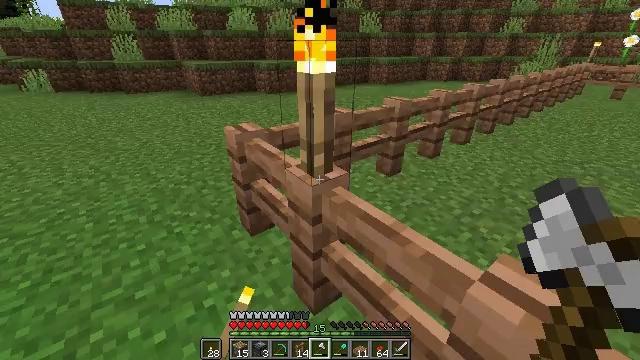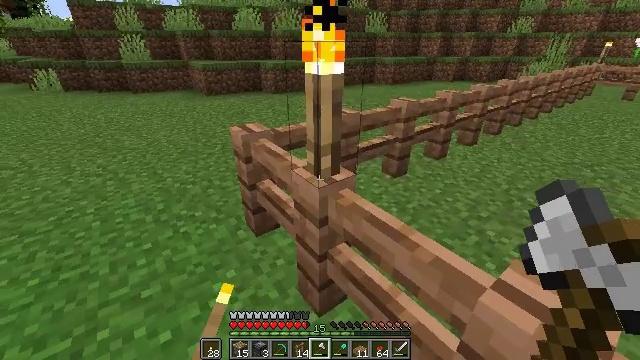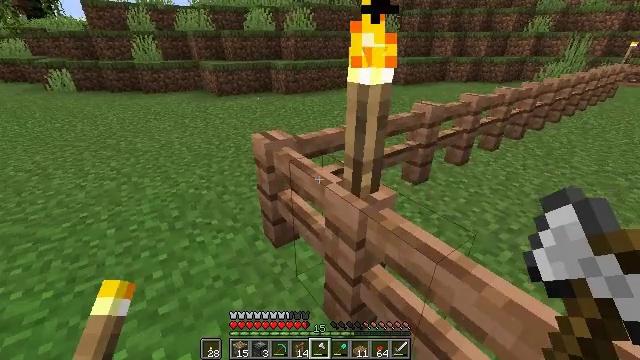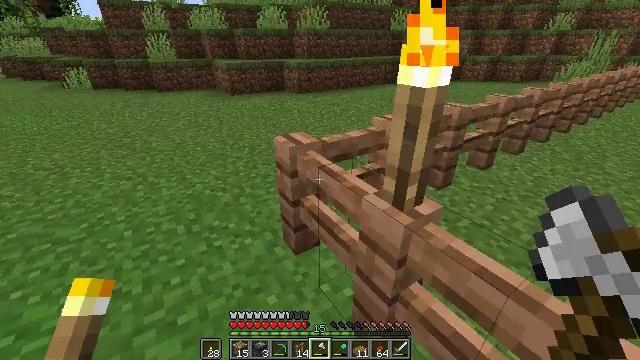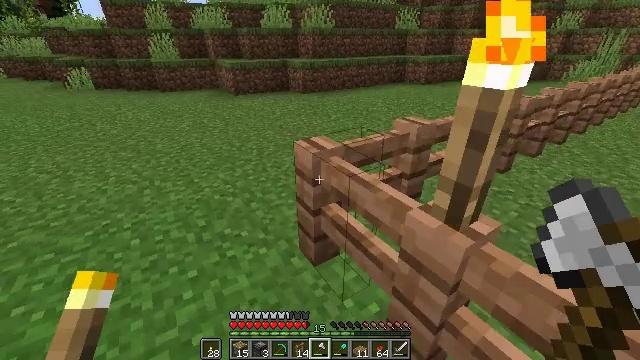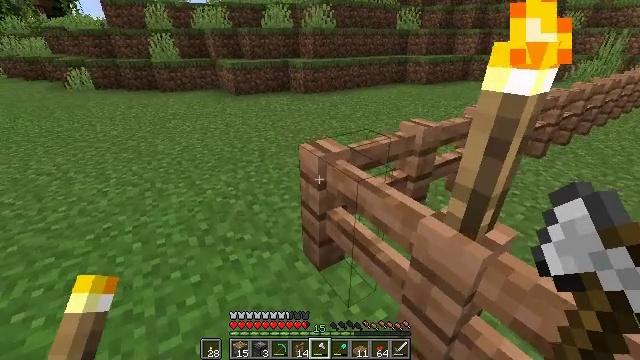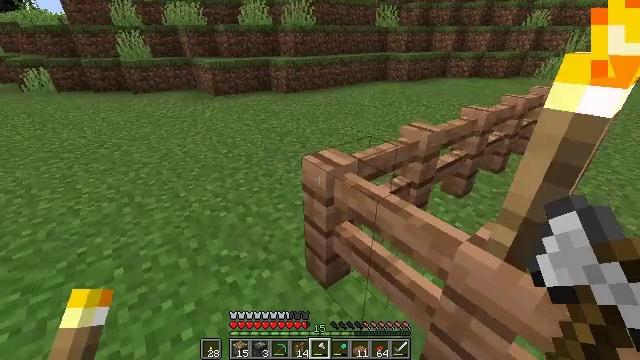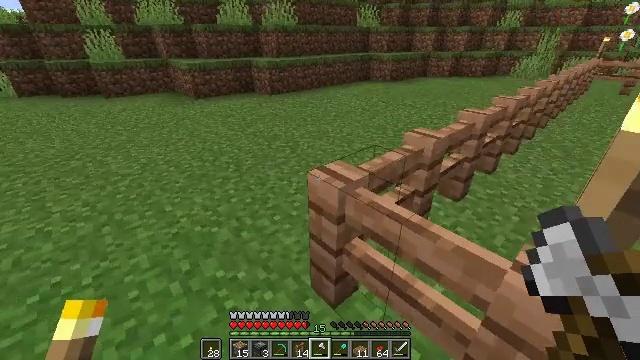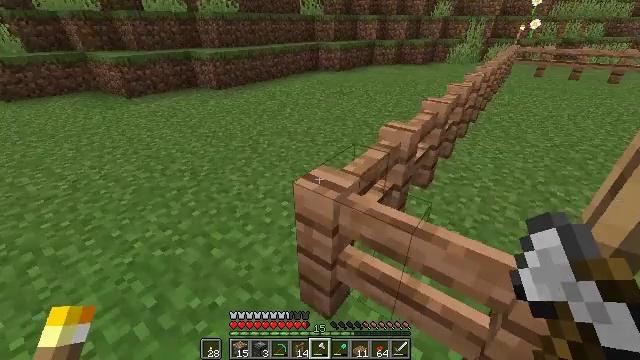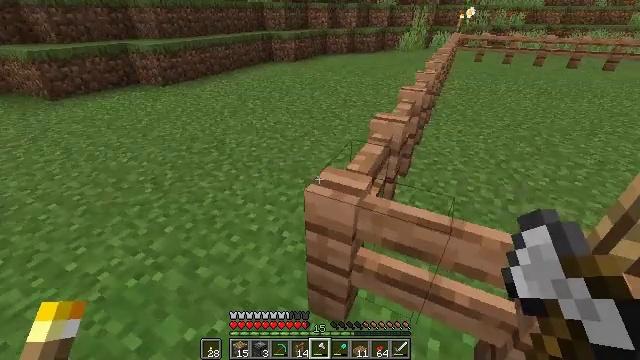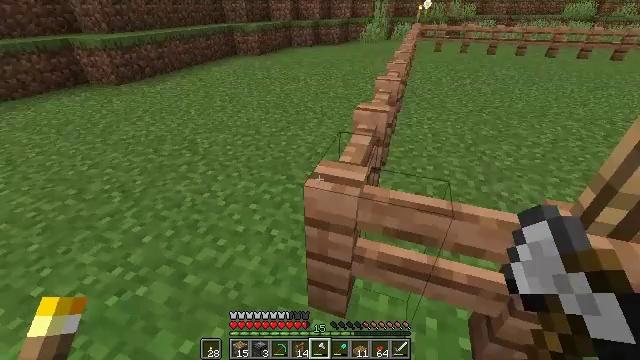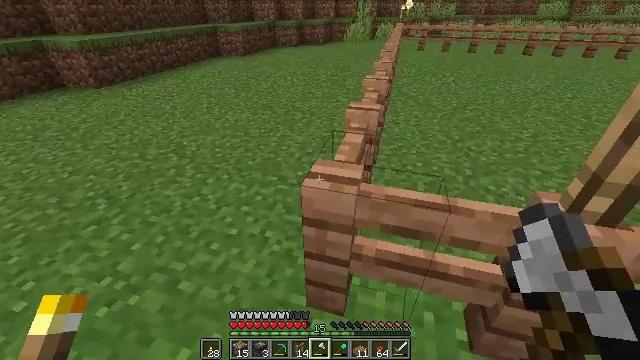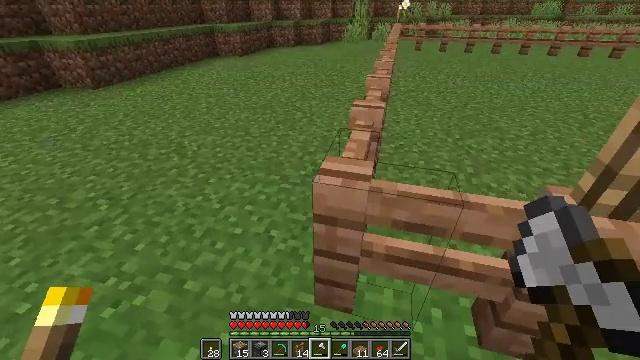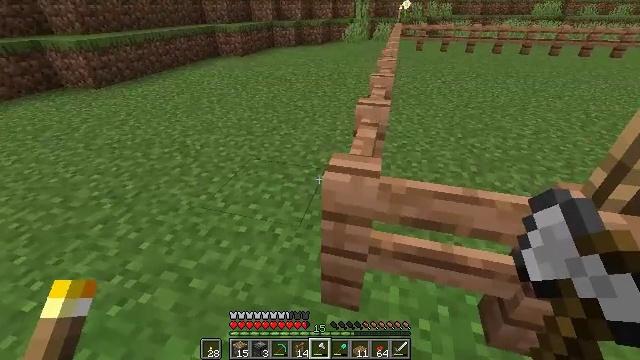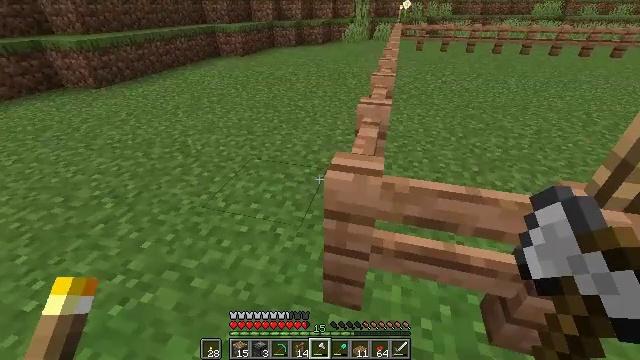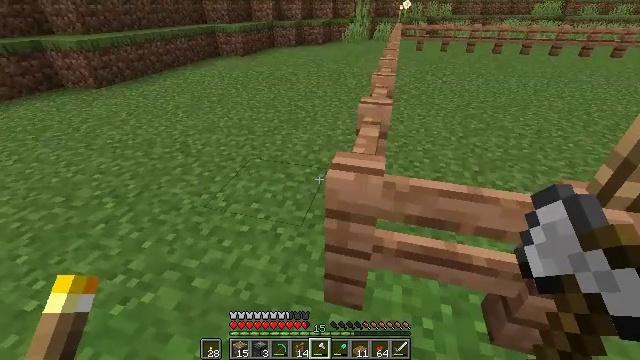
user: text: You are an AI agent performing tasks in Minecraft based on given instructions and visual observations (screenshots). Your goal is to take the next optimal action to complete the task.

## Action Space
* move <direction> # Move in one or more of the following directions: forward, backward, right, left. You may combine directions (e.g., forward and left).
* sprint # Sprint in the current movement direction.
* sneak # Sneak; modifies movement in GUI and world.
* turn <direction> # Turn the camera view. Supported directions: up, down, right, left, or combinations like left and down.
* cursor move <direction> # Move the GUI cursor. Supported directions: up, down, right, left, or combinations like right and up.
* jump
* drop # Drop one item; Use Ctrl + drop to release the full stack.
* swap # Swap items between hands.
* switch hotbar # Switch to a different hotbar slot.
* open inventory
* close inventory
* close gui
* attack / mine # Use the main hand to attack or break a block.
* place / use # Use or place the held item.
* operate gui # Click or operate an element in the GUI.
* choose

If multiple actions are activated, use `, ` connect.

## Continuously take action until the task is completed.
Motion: motion action
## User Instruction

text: Gather the jungle fence pieces.
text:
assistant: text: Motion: move forward and move left, turn left
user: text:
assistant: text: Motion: move forward and move left, turn left
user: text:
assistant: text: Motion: move forward and move left, turn left
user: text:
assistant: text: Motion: move forward and move left
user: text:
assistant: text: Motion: move forward and move left
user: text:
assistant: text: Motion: move forward and move left, turn right
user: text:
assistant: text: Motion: move forward and move left, turn right
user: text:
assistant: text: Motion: move forward and move left, turn right and down
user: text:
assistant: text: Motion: move left, turn right and down
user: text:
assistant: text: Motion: turn right and down
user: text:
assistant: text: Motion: turn right
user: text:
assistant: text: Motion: no_op
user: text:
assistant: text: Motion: no_op
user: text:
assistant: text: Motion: no_op
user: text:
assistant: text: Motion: no_op
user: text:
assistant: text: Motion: turn right
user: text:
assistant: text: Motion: turn right
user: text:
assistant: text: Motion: no_op
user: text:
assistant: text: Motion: no_op
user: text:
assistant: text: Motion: no_op
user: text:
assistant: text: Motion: no_op
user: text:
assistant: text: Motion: no_op
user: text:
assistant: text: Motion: attack / mine
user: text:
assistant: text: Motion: attack / mine
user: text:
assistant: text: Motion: attack / mine
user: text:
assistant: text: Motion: turn right, attack / mine
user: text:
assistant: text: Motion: turn right and up, attack / mine
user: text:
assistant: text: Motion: attack / mine
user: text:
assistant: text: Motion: attack / mine
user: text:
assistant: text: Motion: attack / mine